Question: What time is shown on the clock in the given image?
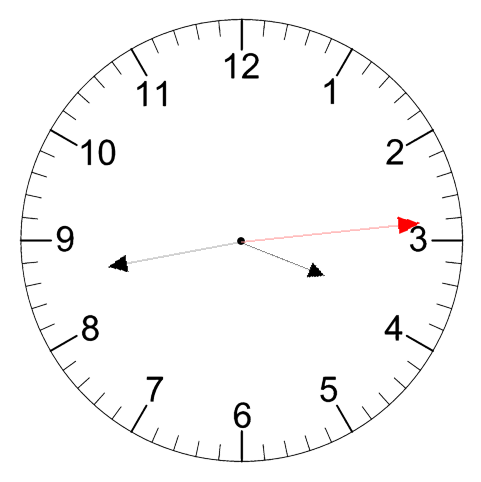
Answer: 03:43:14